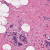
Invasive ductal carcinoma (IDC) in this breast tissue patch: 0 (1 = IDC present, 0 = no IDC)